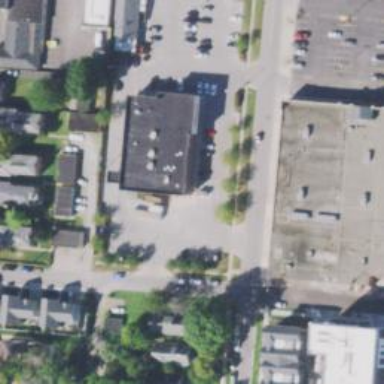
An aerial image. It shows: Pharmacy providing healthcare services.